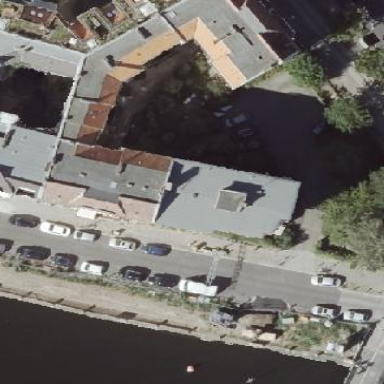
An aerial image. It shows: Residential building.